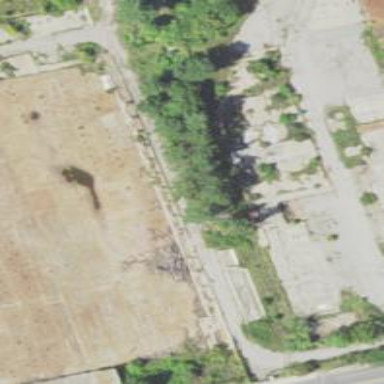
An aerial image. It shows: Abandoned railway.